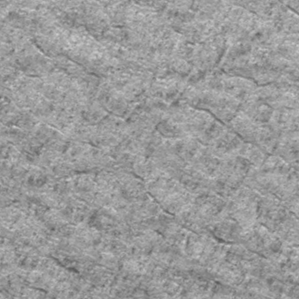
Label: frost